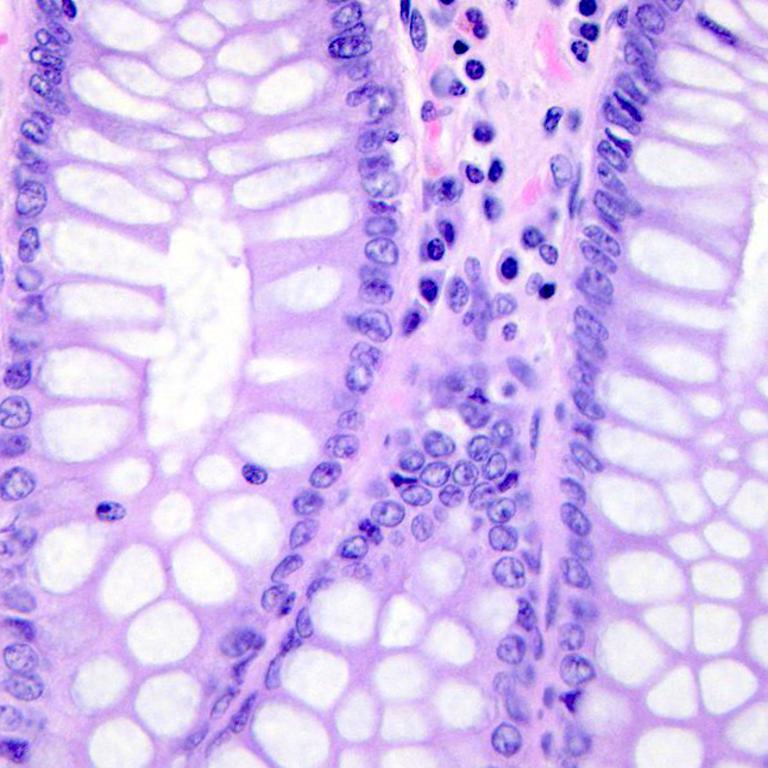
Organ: colon
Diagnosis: benign